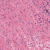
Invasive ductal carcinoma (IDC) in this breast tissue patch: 1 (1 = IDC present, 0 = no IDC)